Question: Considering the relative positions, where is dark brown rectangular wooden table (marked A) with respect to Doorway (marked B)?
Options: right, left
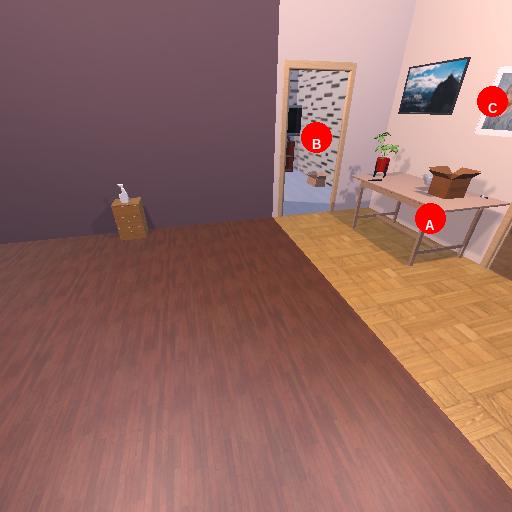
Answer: right